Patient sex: F
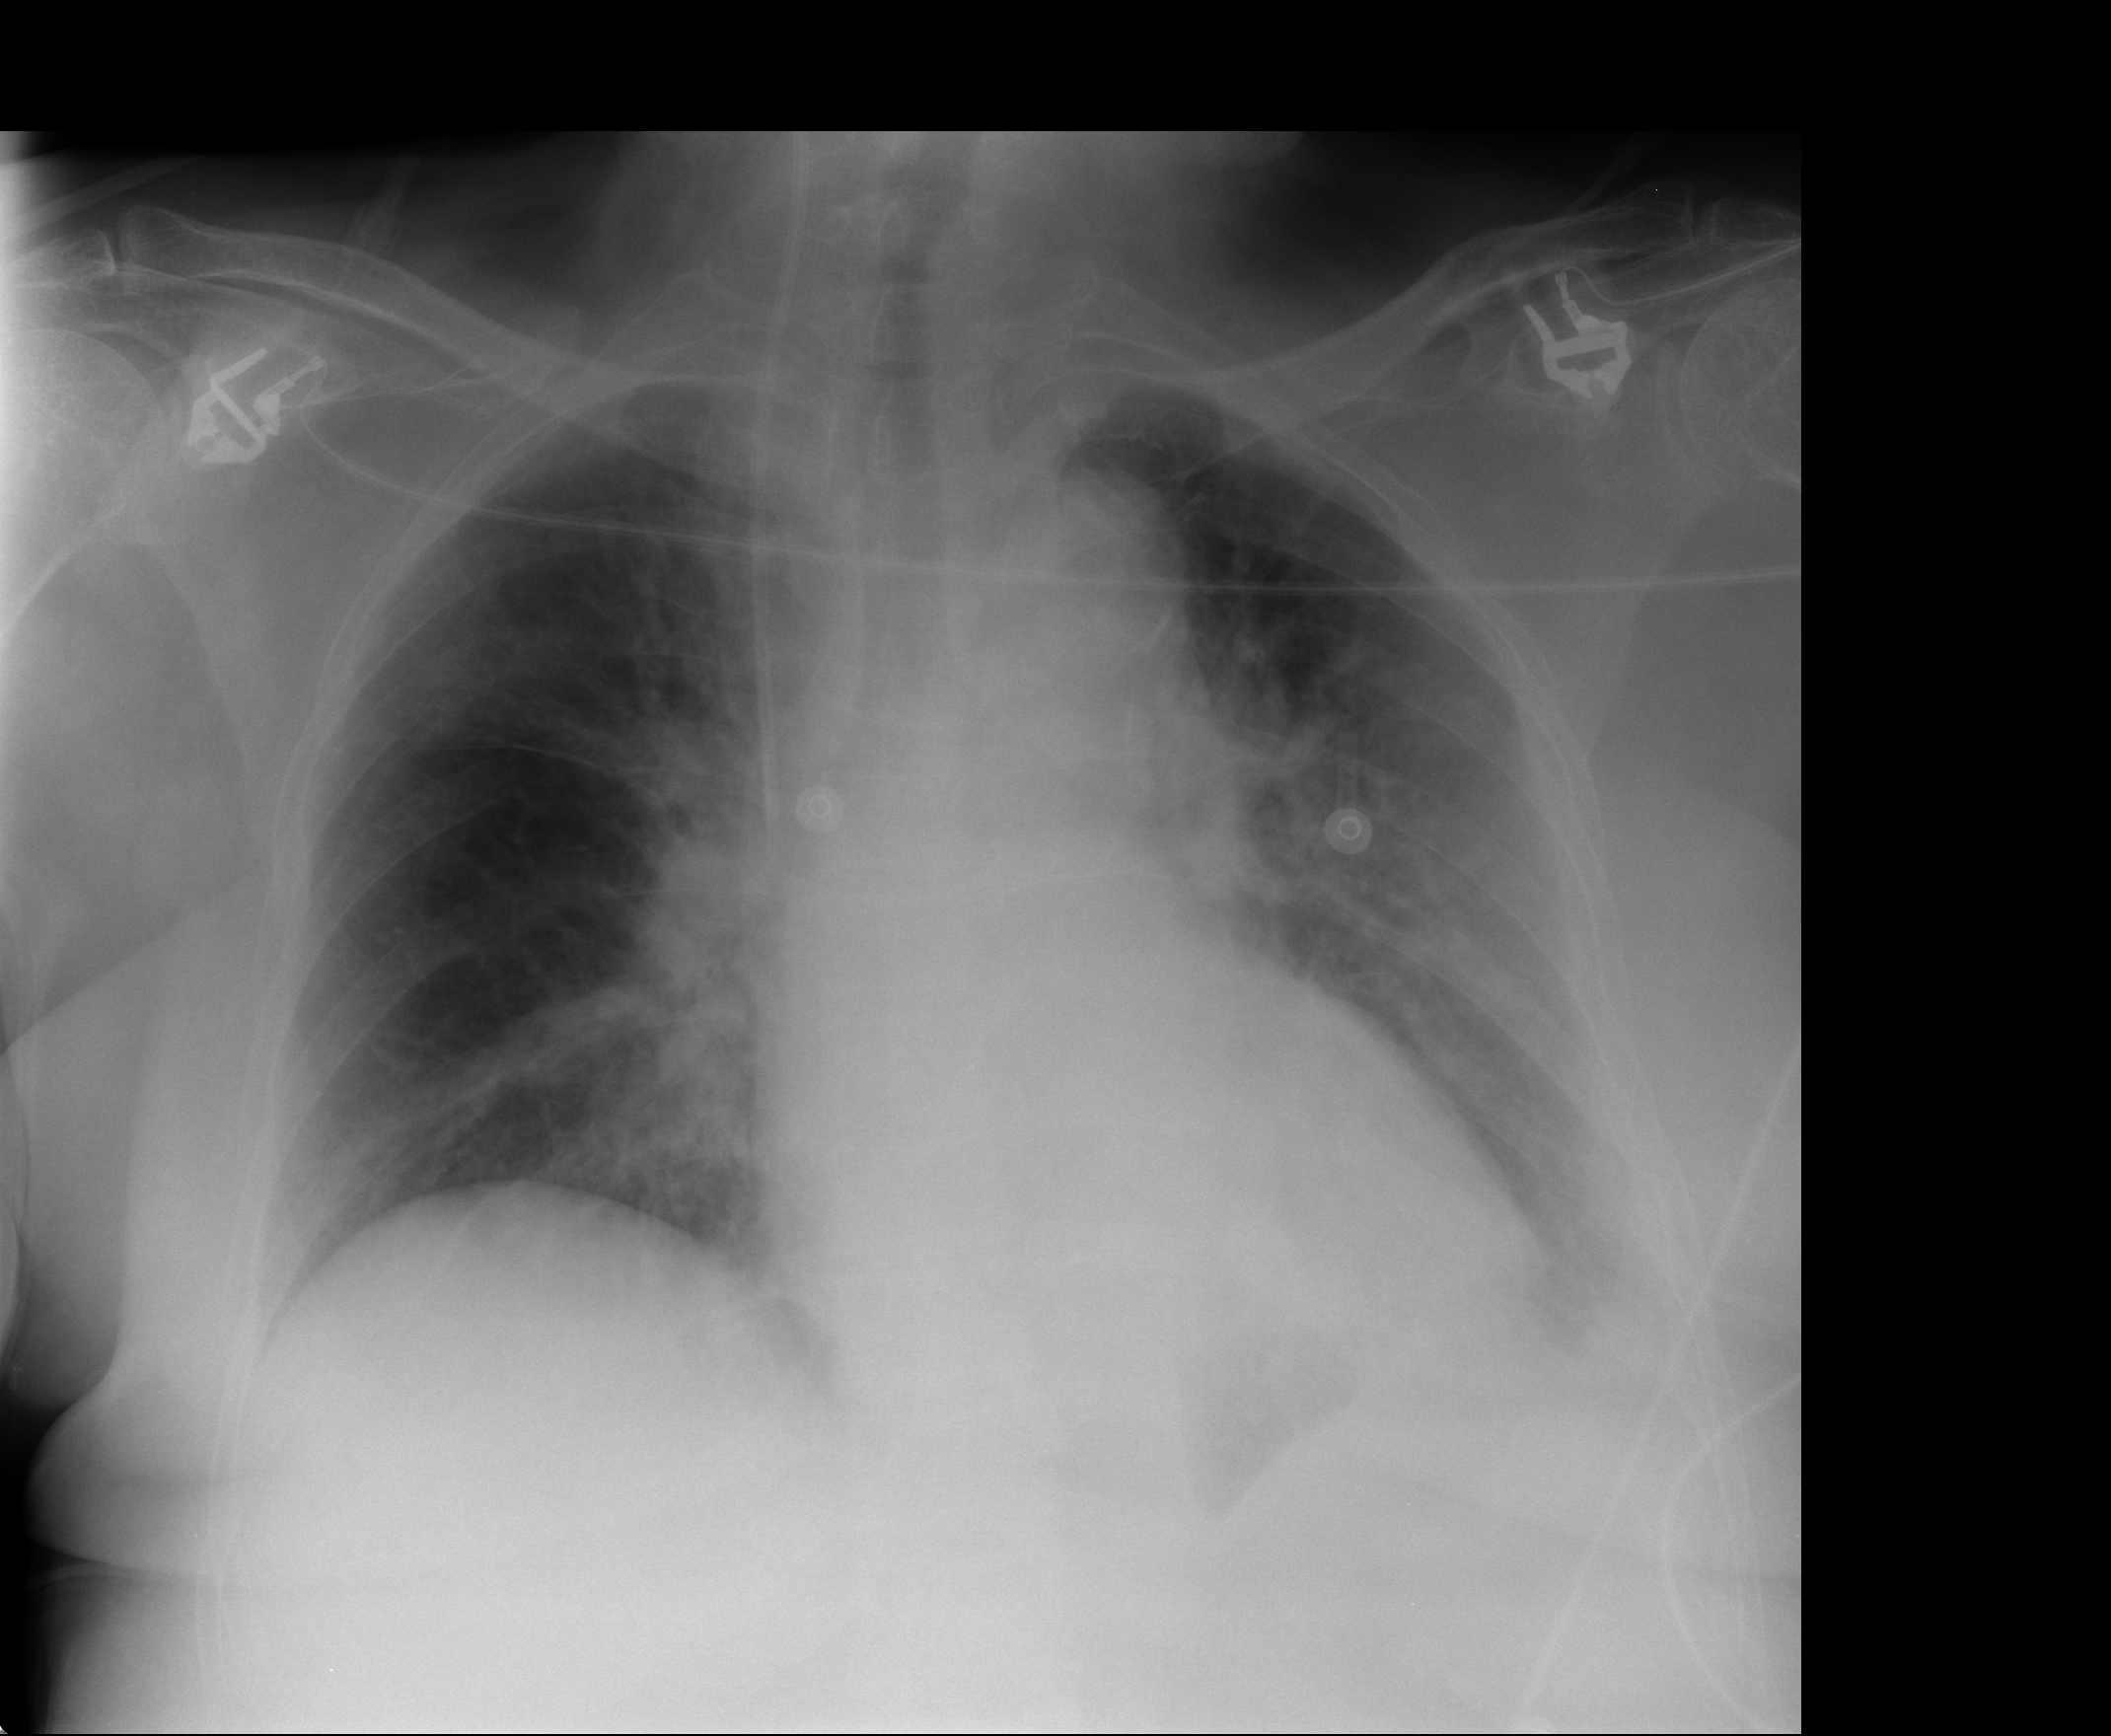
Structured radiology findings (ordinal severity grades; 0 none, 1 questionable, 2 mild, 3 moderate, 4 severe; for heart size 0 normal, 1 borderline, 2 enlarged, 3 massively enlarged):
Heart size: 0
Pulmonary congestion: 3
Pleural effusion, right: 0
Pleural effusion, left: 0
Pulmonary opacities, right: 2
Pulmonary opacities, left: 2
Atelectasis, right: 0
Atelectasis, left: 2